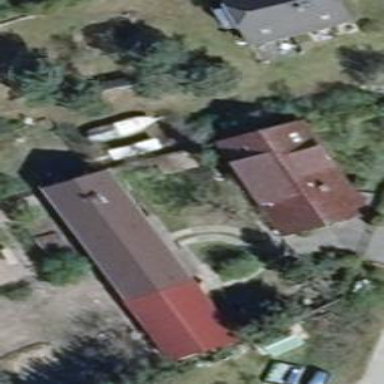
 oriented along the structure. The roof is painted grey."